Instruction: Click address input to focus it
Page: traveler
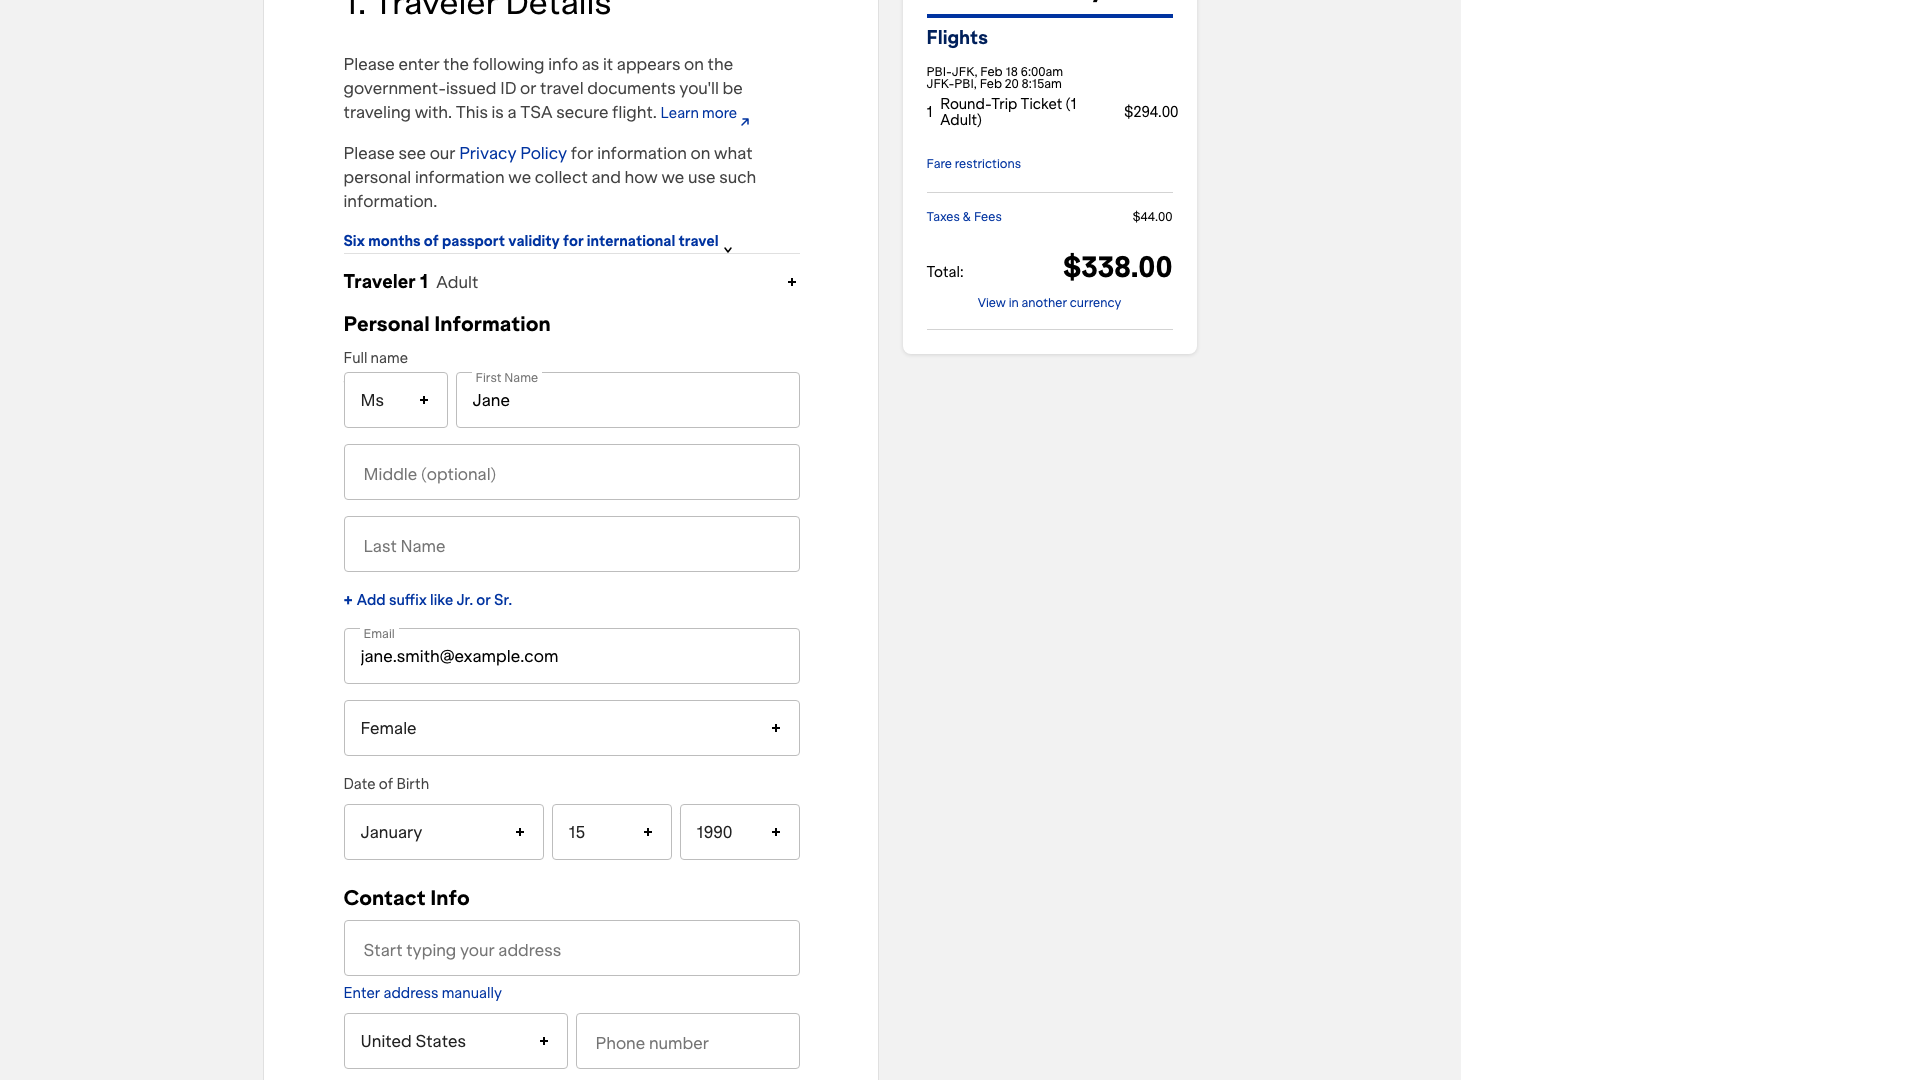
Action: click